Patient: sex F, age 63
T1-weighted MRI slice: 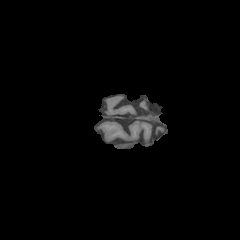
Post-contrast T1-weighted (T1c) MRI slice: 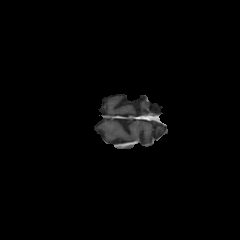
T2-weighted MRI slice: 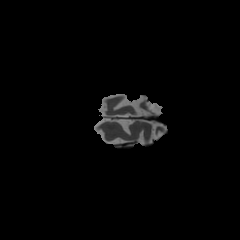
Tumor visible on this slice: no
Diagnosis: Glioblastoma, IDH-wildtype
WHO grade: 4